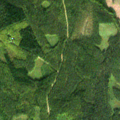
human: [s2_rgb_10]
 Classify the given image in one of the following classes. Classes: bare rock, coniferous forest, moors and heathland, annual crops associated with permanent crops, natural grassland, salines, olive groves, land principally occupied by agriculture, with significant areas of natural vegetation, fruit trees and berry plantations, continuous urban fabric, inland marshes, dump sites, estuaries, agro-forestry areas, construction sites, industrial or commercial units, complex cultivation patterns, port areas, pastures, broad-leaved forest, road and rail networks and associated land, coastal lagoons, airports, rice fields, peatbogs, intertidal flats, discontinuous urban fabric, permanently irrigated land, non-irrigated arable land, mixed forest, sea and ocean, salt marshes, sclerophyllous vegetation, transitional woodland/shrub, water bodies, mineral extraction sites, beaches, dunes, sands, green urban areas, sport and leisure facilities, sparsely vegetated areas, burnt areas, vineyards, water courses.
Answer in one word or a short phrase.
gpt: coniferous forest, mixed forest, transitional woodland/shrub